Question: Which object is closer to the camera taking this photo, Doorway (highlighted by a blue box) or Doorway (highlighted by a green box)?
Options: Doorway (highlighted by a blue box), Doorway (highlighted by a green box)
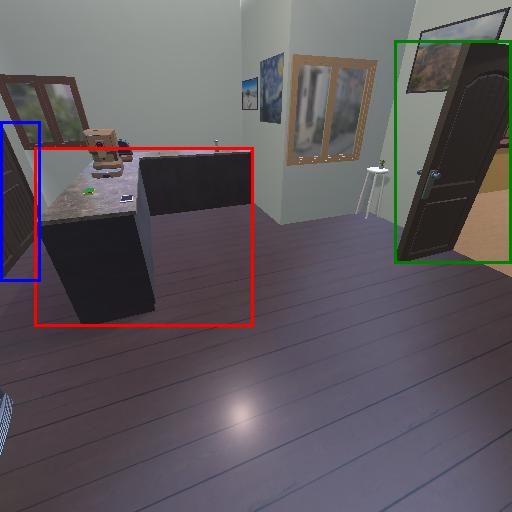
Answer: Doorway (highlighted by a blue box)